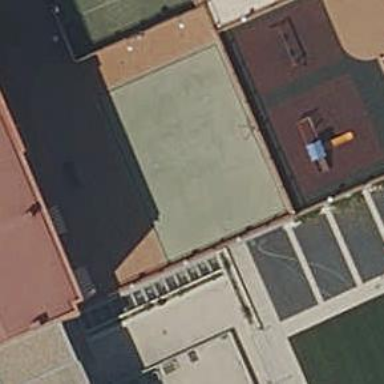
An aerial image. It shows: Basketball court on pitch.